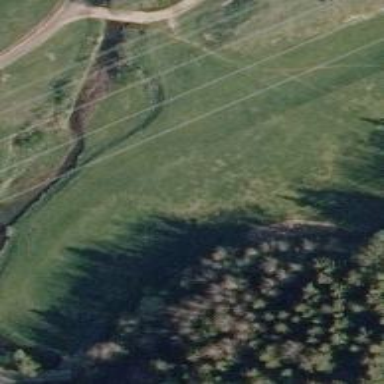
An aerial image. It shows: Golf hole.